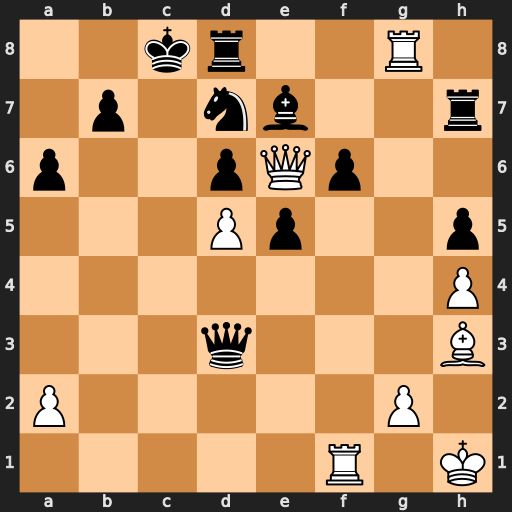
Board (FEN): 2kr2R1/1p1nb2r/p2pQp2/3Pp2p/7P/3q3B/P5P1/5R1K
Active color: w
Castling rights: -
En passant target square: -
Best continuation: Qxd7+ Kb8 Rxd8+